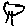
Label: tree